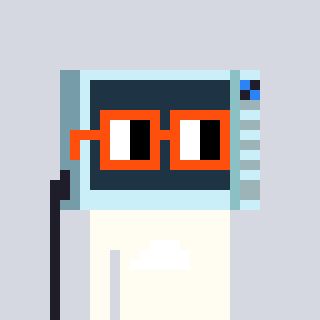
a pixel art character with square orange glasses, a microwave-shaped head and a grayscale-colored body on a cool background